Group 1:
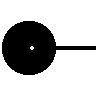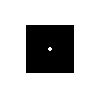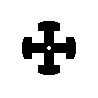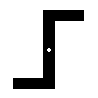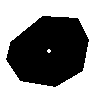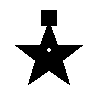
Group 2:
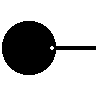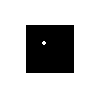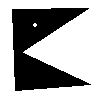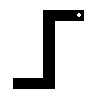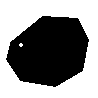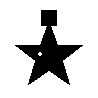
Rule separating the two groups: White dot is at center of mass vs. white dot is not at center of mass.
Concepts: center_of_mass
Author: Aaron David Fairbanks